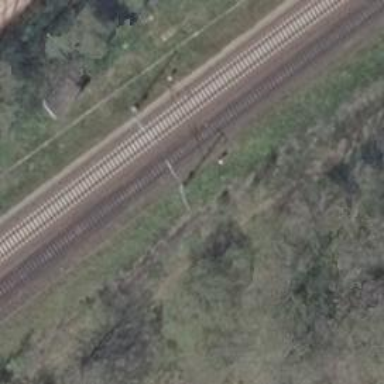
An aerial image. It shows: Railway milestone with catenary mast.